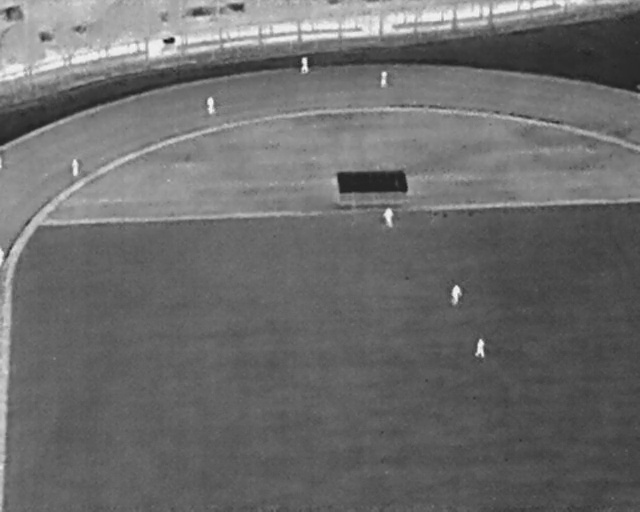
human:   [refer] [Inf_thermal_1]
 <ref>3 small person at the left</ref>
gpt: <box>[[0, 31, 1, 32, 2], [-1, 49, 1, 50, 2], [10, 31, 13, 33, 2]]</box>

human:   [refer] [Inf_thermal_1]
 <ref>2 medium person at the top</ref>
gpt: <box>[[31, 19, 34, 21, 2], [46, 11, 48, 13, 2]]</box>

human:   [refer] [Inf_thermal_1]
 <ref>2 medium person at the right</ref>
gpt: <box>[[73, 66, 76, 68, 2], [69, 56, 72, 58, 2]]</box>